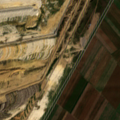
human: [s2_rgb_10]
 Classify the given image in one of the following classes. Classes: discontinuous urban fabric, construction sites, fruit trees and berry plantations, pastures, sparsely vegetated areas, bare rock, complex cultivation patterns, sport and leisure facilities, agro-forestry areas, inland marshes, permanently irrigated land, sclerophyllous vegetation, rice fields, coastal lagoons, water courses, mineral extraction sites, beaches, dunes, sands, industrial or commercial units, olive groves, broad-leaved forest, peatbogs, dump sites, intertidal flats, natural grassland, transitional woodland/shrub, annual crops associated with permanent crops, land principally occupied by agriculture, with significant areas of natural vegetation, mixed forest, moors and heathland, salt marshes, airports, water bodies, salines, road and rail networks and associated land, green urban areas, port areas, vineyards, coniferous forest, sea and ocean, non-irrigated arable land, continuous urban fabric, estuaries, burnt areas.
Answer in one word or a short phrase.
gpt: mineral extraction sites, non-irrigated arable land